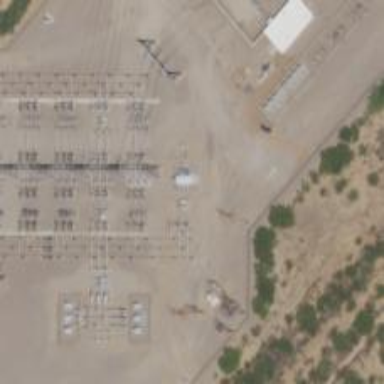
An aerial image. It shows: Switch for power supply.